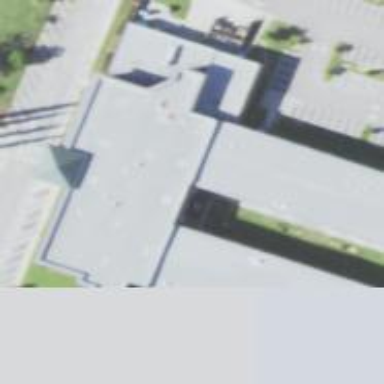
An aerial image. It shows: School building.